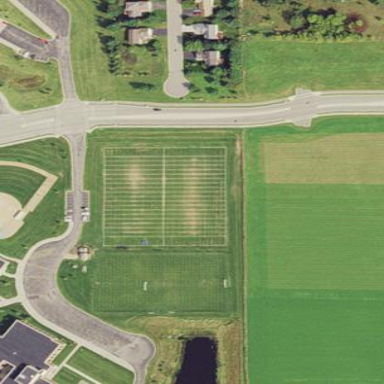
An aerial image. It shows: Pitch for American football.